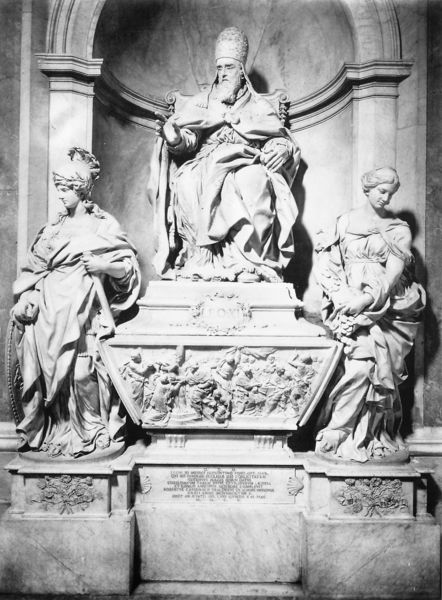
Titel: Denkmal für Papst Leon XI
Künstler: Alessandro Algardi
Standort: Rom, S. Pietro (EU - I - Latium)
Schlagwörter: mann, weiß, frauen, sitzen, frau, grau, kleid, marmor, schwarz, muster, ornament, bart, falten, sockel, stehen, stein, kirche, figur, gewand, sessel, sitzend, stehend, drei, krone, statue, relief, schrift, bogen, figuren, bischof, kaiser, könig, papst, thron, inschrift, ornamente, faltenwurf, podest, foto, nische, denkmal, altar, skulpturen, sarg, statuen, grab, tiara, fresko, mausoleum, grabmal, sarkophag, altarnische, bischhof, lische, bichhof, gräbnis